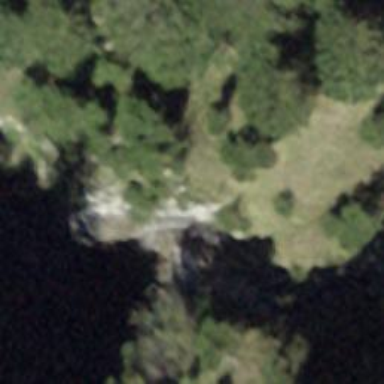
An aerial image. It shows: Breathtaking waterfall cascading down cliff.